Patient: sex F, age 56
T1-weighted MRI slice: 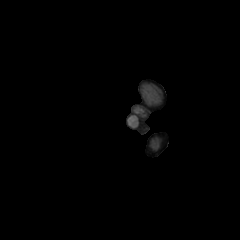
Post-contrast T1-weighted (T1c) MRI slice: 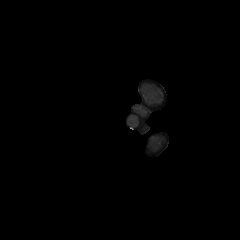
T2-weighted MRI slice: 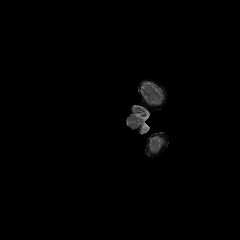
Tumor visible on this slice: no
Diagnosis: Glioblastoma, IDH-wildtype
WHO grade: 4